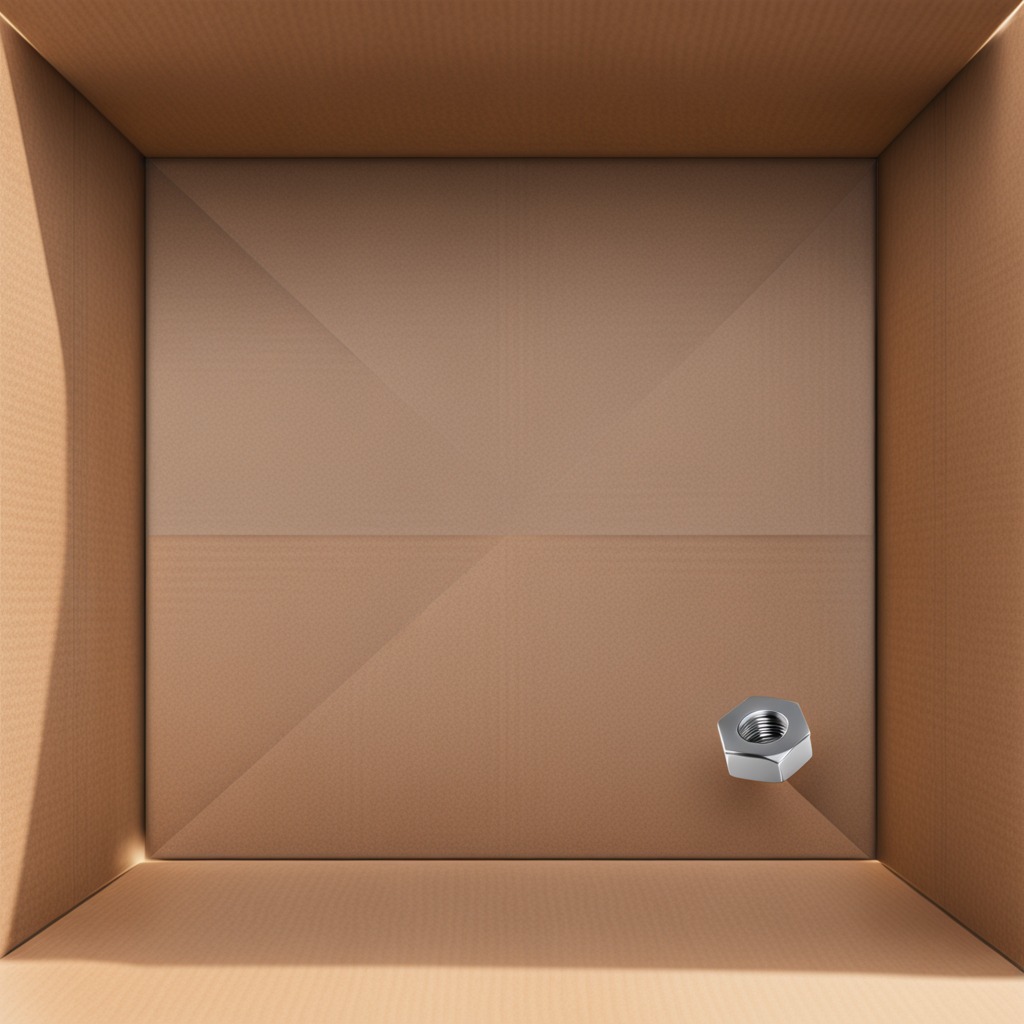
A metal nut lying on a clean dry cardboard box surface in an outdoor workshop during daytime bright natural light soft shadows slightly creased but